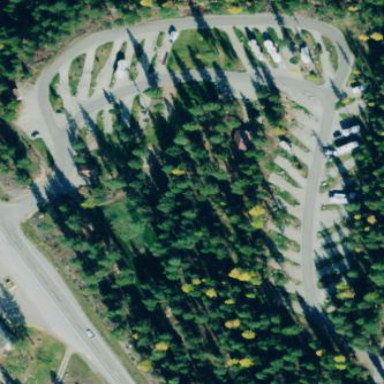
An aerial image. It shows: Campsite for tourism.